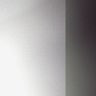
Metastatic tissue present: no